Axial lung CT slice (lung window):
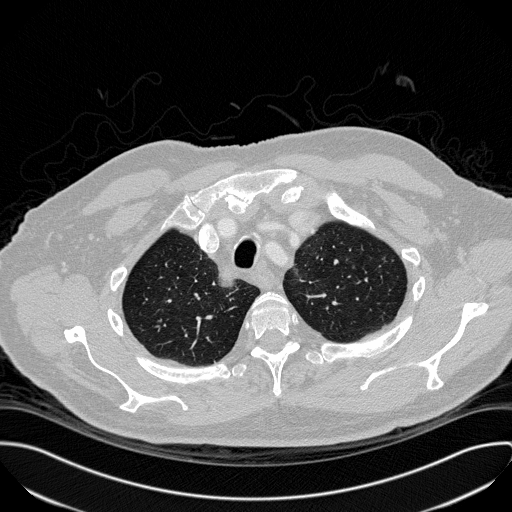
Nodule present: no